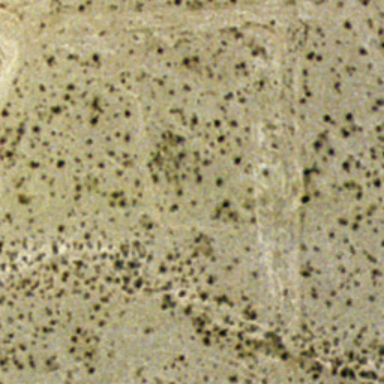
This is a chaparral .